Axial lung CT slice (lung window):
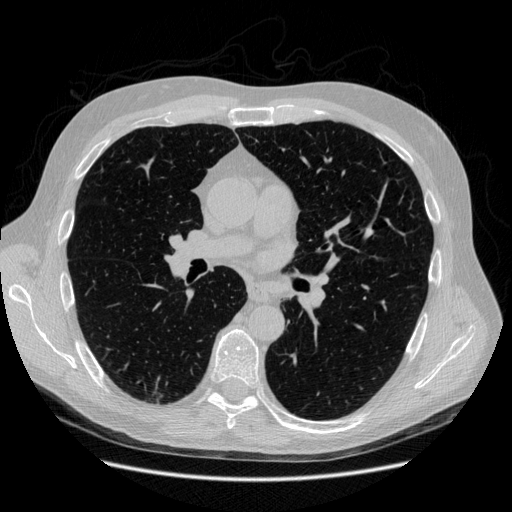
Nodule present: no